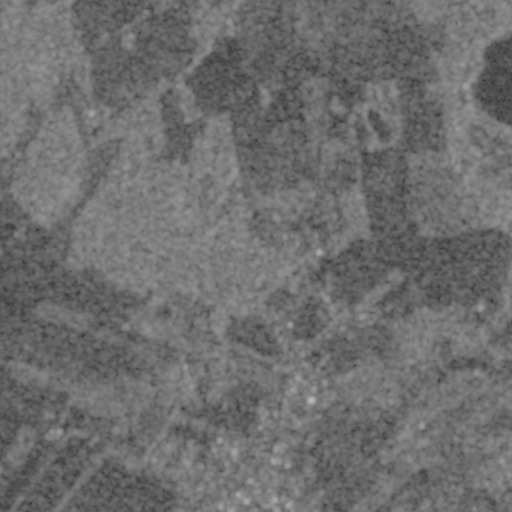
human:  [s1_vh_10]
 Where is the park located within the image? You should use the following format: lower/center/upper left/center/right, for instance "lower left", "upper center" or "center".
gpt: The park is located in the lower center of the image.
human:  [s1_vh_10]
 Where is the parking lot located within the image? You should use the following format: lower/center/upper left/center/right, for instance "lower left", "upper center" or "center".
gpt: The parking lot is located in the lower center of the image.
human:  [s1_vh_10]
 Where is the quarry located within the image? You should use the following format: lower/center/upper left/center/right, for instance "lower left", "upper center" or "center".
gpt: The quarry is located in the lower center of the image.
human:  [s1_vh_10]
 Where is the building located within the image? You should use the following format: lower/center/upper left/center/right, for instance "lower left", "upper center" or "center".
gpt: There is no building in the image.

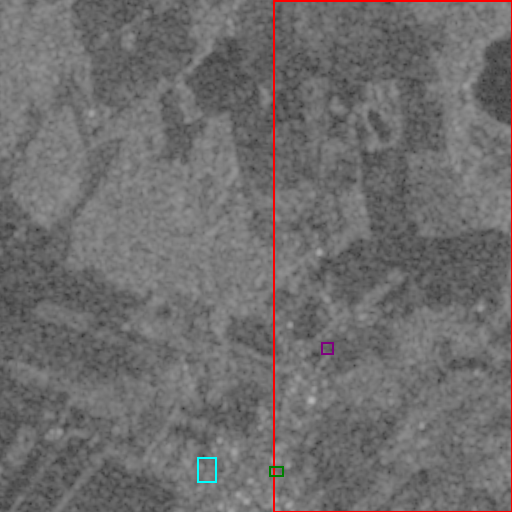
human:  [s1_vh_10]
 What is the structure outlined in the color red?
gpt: The structure outlined in red is a crop field.
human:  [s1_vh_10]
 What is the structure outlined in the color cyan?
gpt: The structure outlined in cyan is a park.
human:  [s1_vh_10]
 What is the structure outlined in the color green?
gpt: The structure outlined in green is a parking lot.
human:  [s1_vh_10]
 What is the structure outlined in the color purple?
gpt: The structure outlined in purple is a quarry.
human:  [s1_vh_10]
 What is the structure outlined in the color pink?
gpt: There is no pink outline.